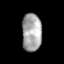
Tissue: prostate
Cell type: T cells
Senescence score: 0.3425
Nuclear area (px): 737
Mean DAPI intensity: 163.737